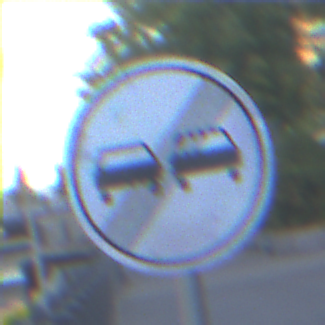
Verkehrszeichen: EndeUeberholverbot
Umgebung: Outdoor, Urban
Tageszeit: SunriseSunset
Wetter: Clear
Licht: Natural
Jahreszeit: NotSpecified
Kontrast: LowContrast